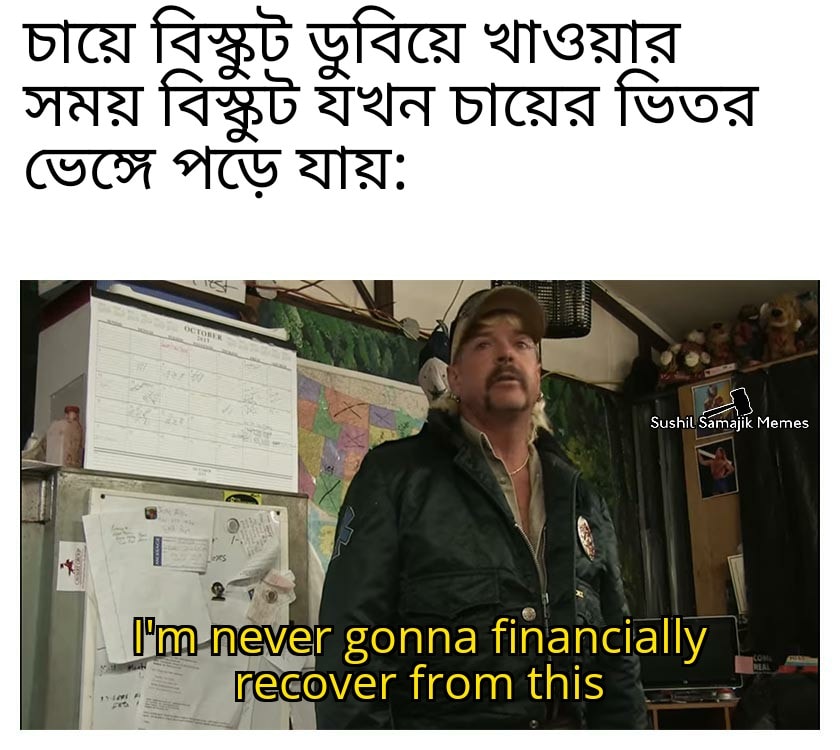
Caption: চায়ে বিস্কুট ডুবিয়ে খাওয়ার সময় বিস্কুট যখন চায়ের ভিতর ভেঙ্গে পড়ে যায় :   I'm never gonna financially recover from this
Label: non-hate